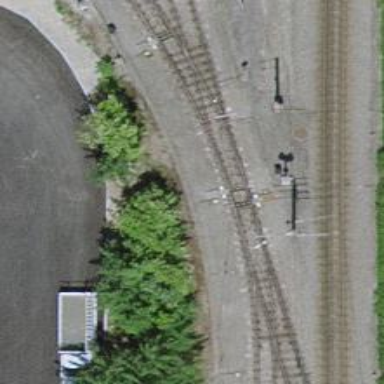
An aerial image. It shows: Railway switch.